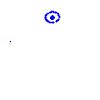
Particle: electron